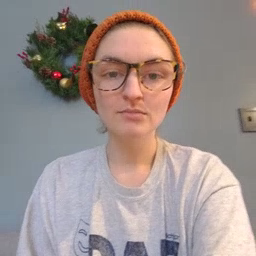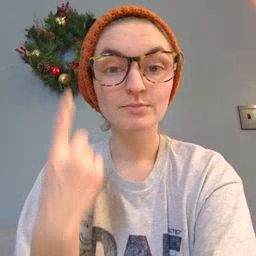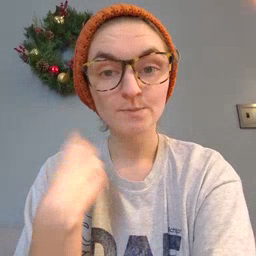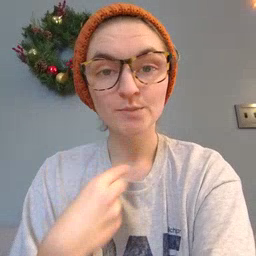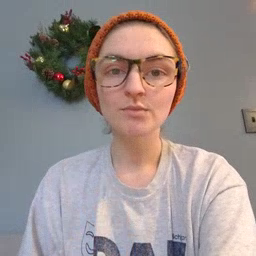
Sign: face